Если полностью открыт кран холодной воды, а кран горячей воды закрыт (см. рис), то ванна наполняется за $\tau_1= 8 ~мин$, а если при этом на выходное отверстие насадить шланг с душем на конце, то это время увеличится до $\tau_2= 14 ~мин$. Когда кран холодной воды закрыт, а кран горячей открыт полностью, время наполнения ванны $\tau_3= 12 ~мин$. То же, но с душем на конце, дает $\tau_4= 18 ~мин$.
За какое время наполнится ванна, если полностью открыты оба крана?
А если при этом насажен шланг с душем?
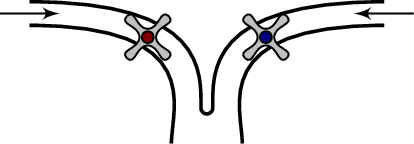
Темы:
T, Всероссийские, Массовый расход